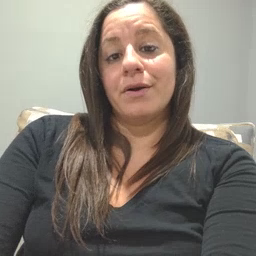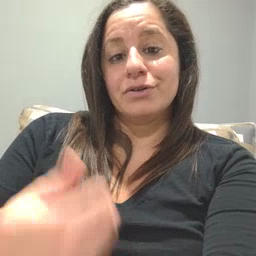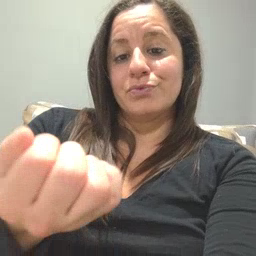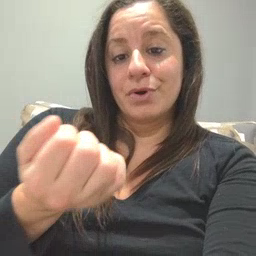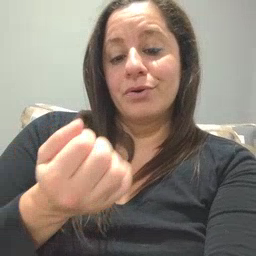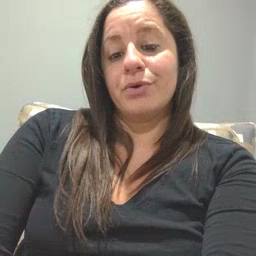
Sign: drawer